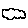
Label: cloud